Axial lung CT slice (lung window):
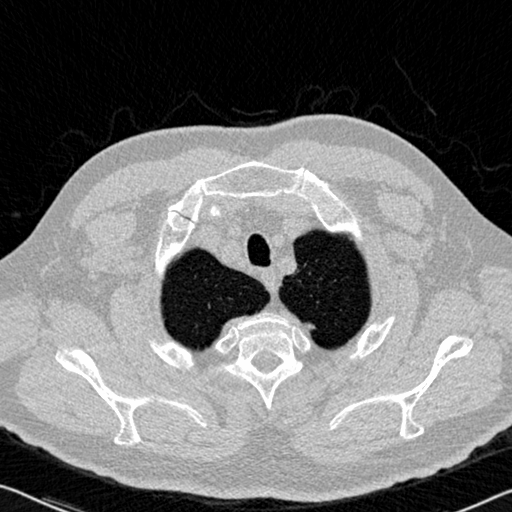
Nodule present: yes
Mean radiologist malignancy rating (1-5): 2.667